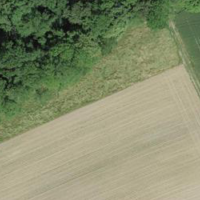
EUNIS habitat code: 52
Species observed at this site:
Mercurialis perennis